Interaction volume radius: 5 \u00c5
Interaction volume height: 50 \u00c5
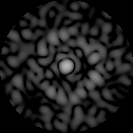
Disorder parameter: 0.8376